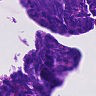
Metastatic tissue present: no